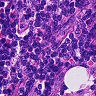
Metastatic tissue present: no